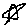
Label: star